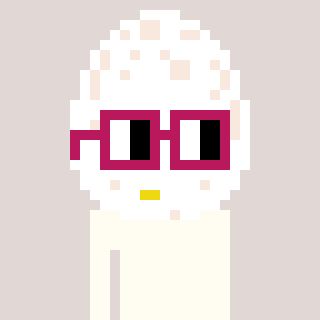
a pixel art character with square dark red glasses, a egg-shaped head and a rust-colored body on a warm background